【题型】解答题　【知识点】解析几何　【难度】medium
已知点 $G$ 是圆 $T:(x+1)^2 + y^2 = 16$ 上一动点（$T$ 为圆心），点 $H$ 的坐标为 $(1,0)$，线段 $GH$ 的垂直平分线交线段 $TG$ 于点 $R$，动点 $R$ 的轨迹为曲线 $C$。

(1) 求曲线 $C$ 的方程；

(2) $M,N$ 是曲线 $C$ 上的两个动点，$O$ 是坐标原点，直线 $OM$、$ON$ 的斜率分别为 $k_1$ 和 $k_2$，且 $k_1k_2 = -\frac{3}{4}$，则 $\triangle MON$ 的面积是否为定值？若是，求出这个定值；若不是，请说明理由；

(3) 设 $P$ 为曲线 $C$ 上任意一点，延长 $OP$ 至 $Q$，使 $\overrightarrow{OQ} = 3\overrightarrow{OP}$，点 $Q$ 的轨迹为曲线 $E$，过点 $P$ 的直线 $l$ 交曲线 $E$ 于 $A$、$B$ 两点，求 $\triangle AQB$ 面积的最大值。
【解答】
【详解】
(1) $|RH| = |RG|$，则 $|RT| + |RH| = |RT| + |RG| = |GT| = 4 > |TH| = 2$，

则曲线 $C$ 是以 $(-1,0)$ 和 $(1,0)$ 为焦点，$4$ 为长轴的椭圆；

设椭圆方程为 $\frac{x^2}{a^2} + \frac{y^2}{b^2} = 1$，则 $a = 2$，$c = 1$，$b^2 = a^2 - c^2 = 3$，曲线 $C$: $\frac{x^2}{4} + \frac{y^2}{3} = 1$。

(2) 设 $M(2\cos\alpha,\sqrt{3}\sin\alpha)$，$N(2\cos\beta,\sqrt{3}\sin\beta)$，

所以 $k_1 = \frac{\sqrt{3}\sin\alpha}{2\cos\alpha}$，$k_2 = \frac{\sqrt{3}\sin\beta}{2\cos\beta}$，

则 $k_1k_2 = \frac{\sqrt{3}\sin\alpha \cdot \sqrt{3}\sin\beta}{2\cos\alpha \cdot 2\cos\beta} = -\frac{3}{4}$，

化简得：$\cos(\alpha - \beta) = 0$，则 $|\sin(\alpha - \beta)| = 1$，

又 $|OM| = \sqrt{(2\cos\alpha)^2 + (\sqrt{3}\sin\alpha)^2}$，

直线 $OM$: $2\omega\sin\alpha x - \sqrt{3}\sin\alpha y = 0$

则 $N$ 到直线 $OM$ 的距离 $d = \frac{|\sqrt{3}\sin\alpha 2\cos\beta - 2\cos\alpha\sqrt{3}\sin\beta|}{\sqrt{(\sqrt{3}\sin\alpha)^2 + (2\cos\alpha)^2}} = \frac{|2\sqrt{3}\sin(\alpha - \beta)|}{\sqrt{(\sqrt{3}\sin\alpha)^2 + (2\cos\alpha)^2}}$，

所以 $S_{\triangle MON} = \frac{1}{2}|OM|d = \frac{1}{2} \times \sqrt{(\sqrt{3}\sin\alpha)^2 + (2\cos\alpha)^2} \times \frac{|2\sqrt{3}\sin(\alpha - \beta)|}{\sqrt{(\sqrt{3}\sin\alpha)^2 + (2\cos\alpha)^2}} = |\sqrt{3}\sin(\alpha - \beta)| = \sqrt{3}$ 为定值；

(3) 设点 $Q(x,y)$，则点 $P\left(\frac{x}{3},\frac{y}{3}\right)$，代入椭圆方程得到曲线 $E$: $\frac{x^2}{36} + \frac{y^2}{27} = 1$；

当直线 $l$ 的斜率不存在时：设 $l: x = n$（$n \in [-2,2]$），

代入 $E$ 中有 $y^2 = 27 - \frac{3}{4}n^2$，则 $S_{\triangle AQB} = 2S_{\triangle QOB} = 2\sqrt{27n^2 - \frac{3}{4}n^4} \leq 8\sqrt{6}$

当直线 $l$ 斜率存在时：设 $l: y = kx + m$，$A(x_1,y_1)$，$B(x_2,y_2)$，

代入 $E$ 的方程：$(4k^2 + 3)x^2 + 8mkx + 4m^2 - 108 = 0$，

则 $x_1 + x_2 = \frac{-8km}{4k^2 + 3}$，$x_1x_2 = \frac{4m^2 - 108}{4k^2 + 3}$，
$$
S_{\triangle AQB} = 2S_{\triangle AOB} = |m||x_1 - x_2| = \sqrt{m^2\left[(x_1 + x_2)^2 - 4x_1x_2\right]} = 4\sqrt{3}\sqrt{\frac{9m^2}{4k^2 + 3} - \left(\frac{m^2}{4k^2 + 3}\right)^2};
$$

而 $l$ 与椭圆 $C$ 有公共点，代入得：$(4k^2 + 3)x^2 + 8kmx + 4m^2 - 12 = 0$，

由 $\Delta \geq 0$ 有 $4k^2 + 3 \geq m^2$，记 $t = \frac{m^2}{4k^2 + 3}$，则 $S_{\triangle AQB} = 4\sqrt{3}\sqrt{9t - t^2} \leq 8\sqrt{6}$，

综上，$\triangle AQB$ 面积的最大值为 $8\sqrt{6}$。
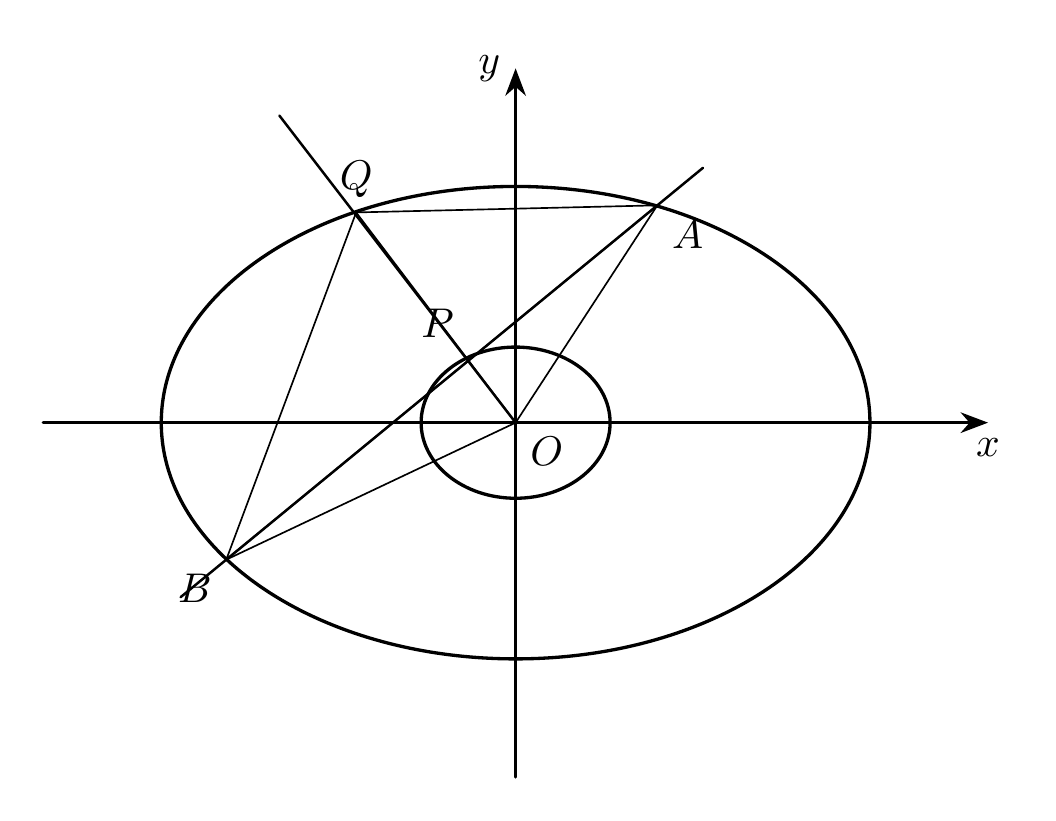